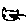
Label: cat